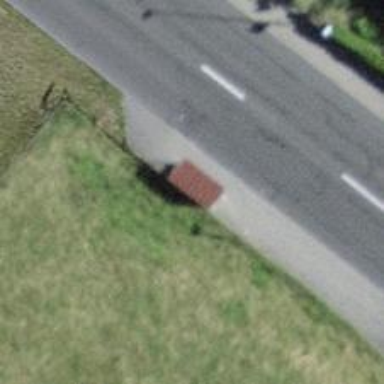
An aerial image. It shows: Bus stop along the road.